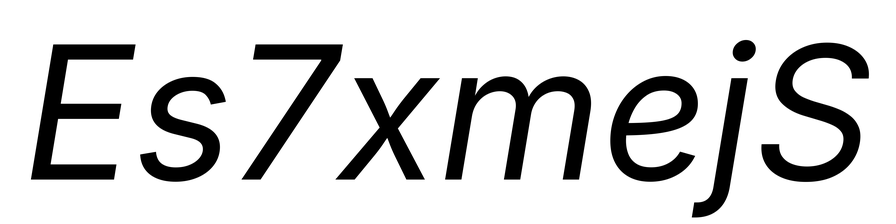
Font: Inter-Italic_Italic